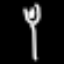
Label: fork